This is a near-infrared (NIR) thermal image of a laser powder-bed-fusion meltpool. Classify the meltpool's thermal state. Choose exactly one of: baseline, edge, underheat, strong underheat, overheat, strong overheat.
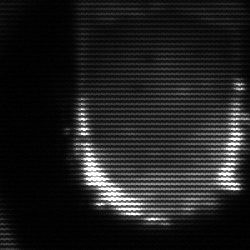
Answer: baseline